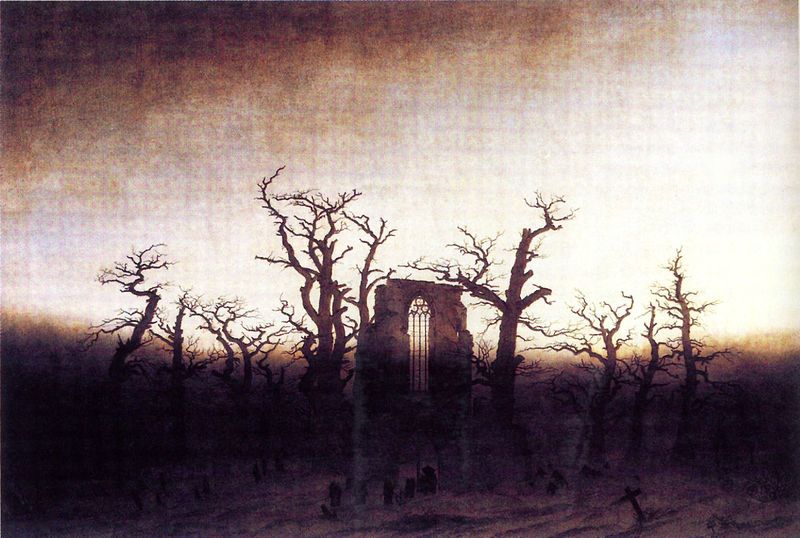
Titel: Abtei im Eichenwald
Künstler: Caspar David Friedrich
Institution: Berlin, Schloss Charlottenburg
Schlagwörter: dunkel, bäume, abend, fenster, licht, schnee, zweige, kirche, gotik, nebel, friedrich, romantik, ruine, kreuz, friedhof, geäst, baäume, grabsteine, totholz